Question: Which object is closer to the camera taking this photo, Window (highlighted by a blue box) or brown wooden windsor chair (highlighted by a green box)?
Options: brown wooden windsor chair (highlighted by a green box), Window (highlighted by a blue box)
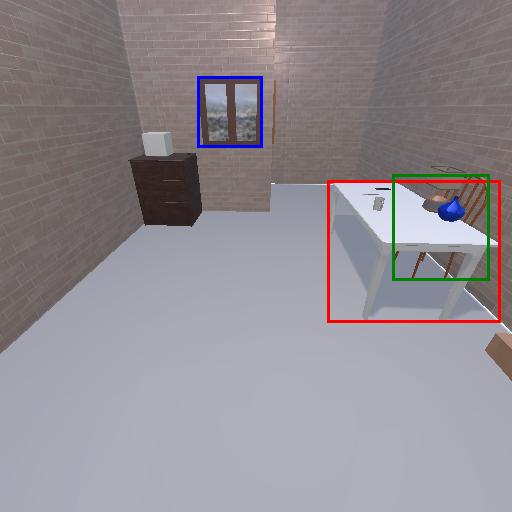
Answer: brown wooden windsor chair (highlighted by a green box)